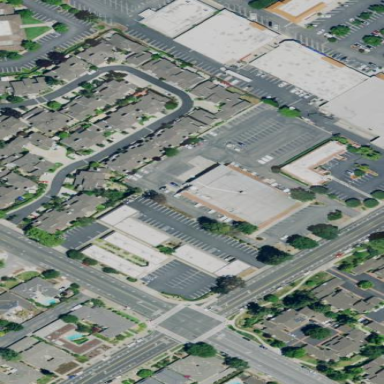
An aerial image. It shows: Retail area.